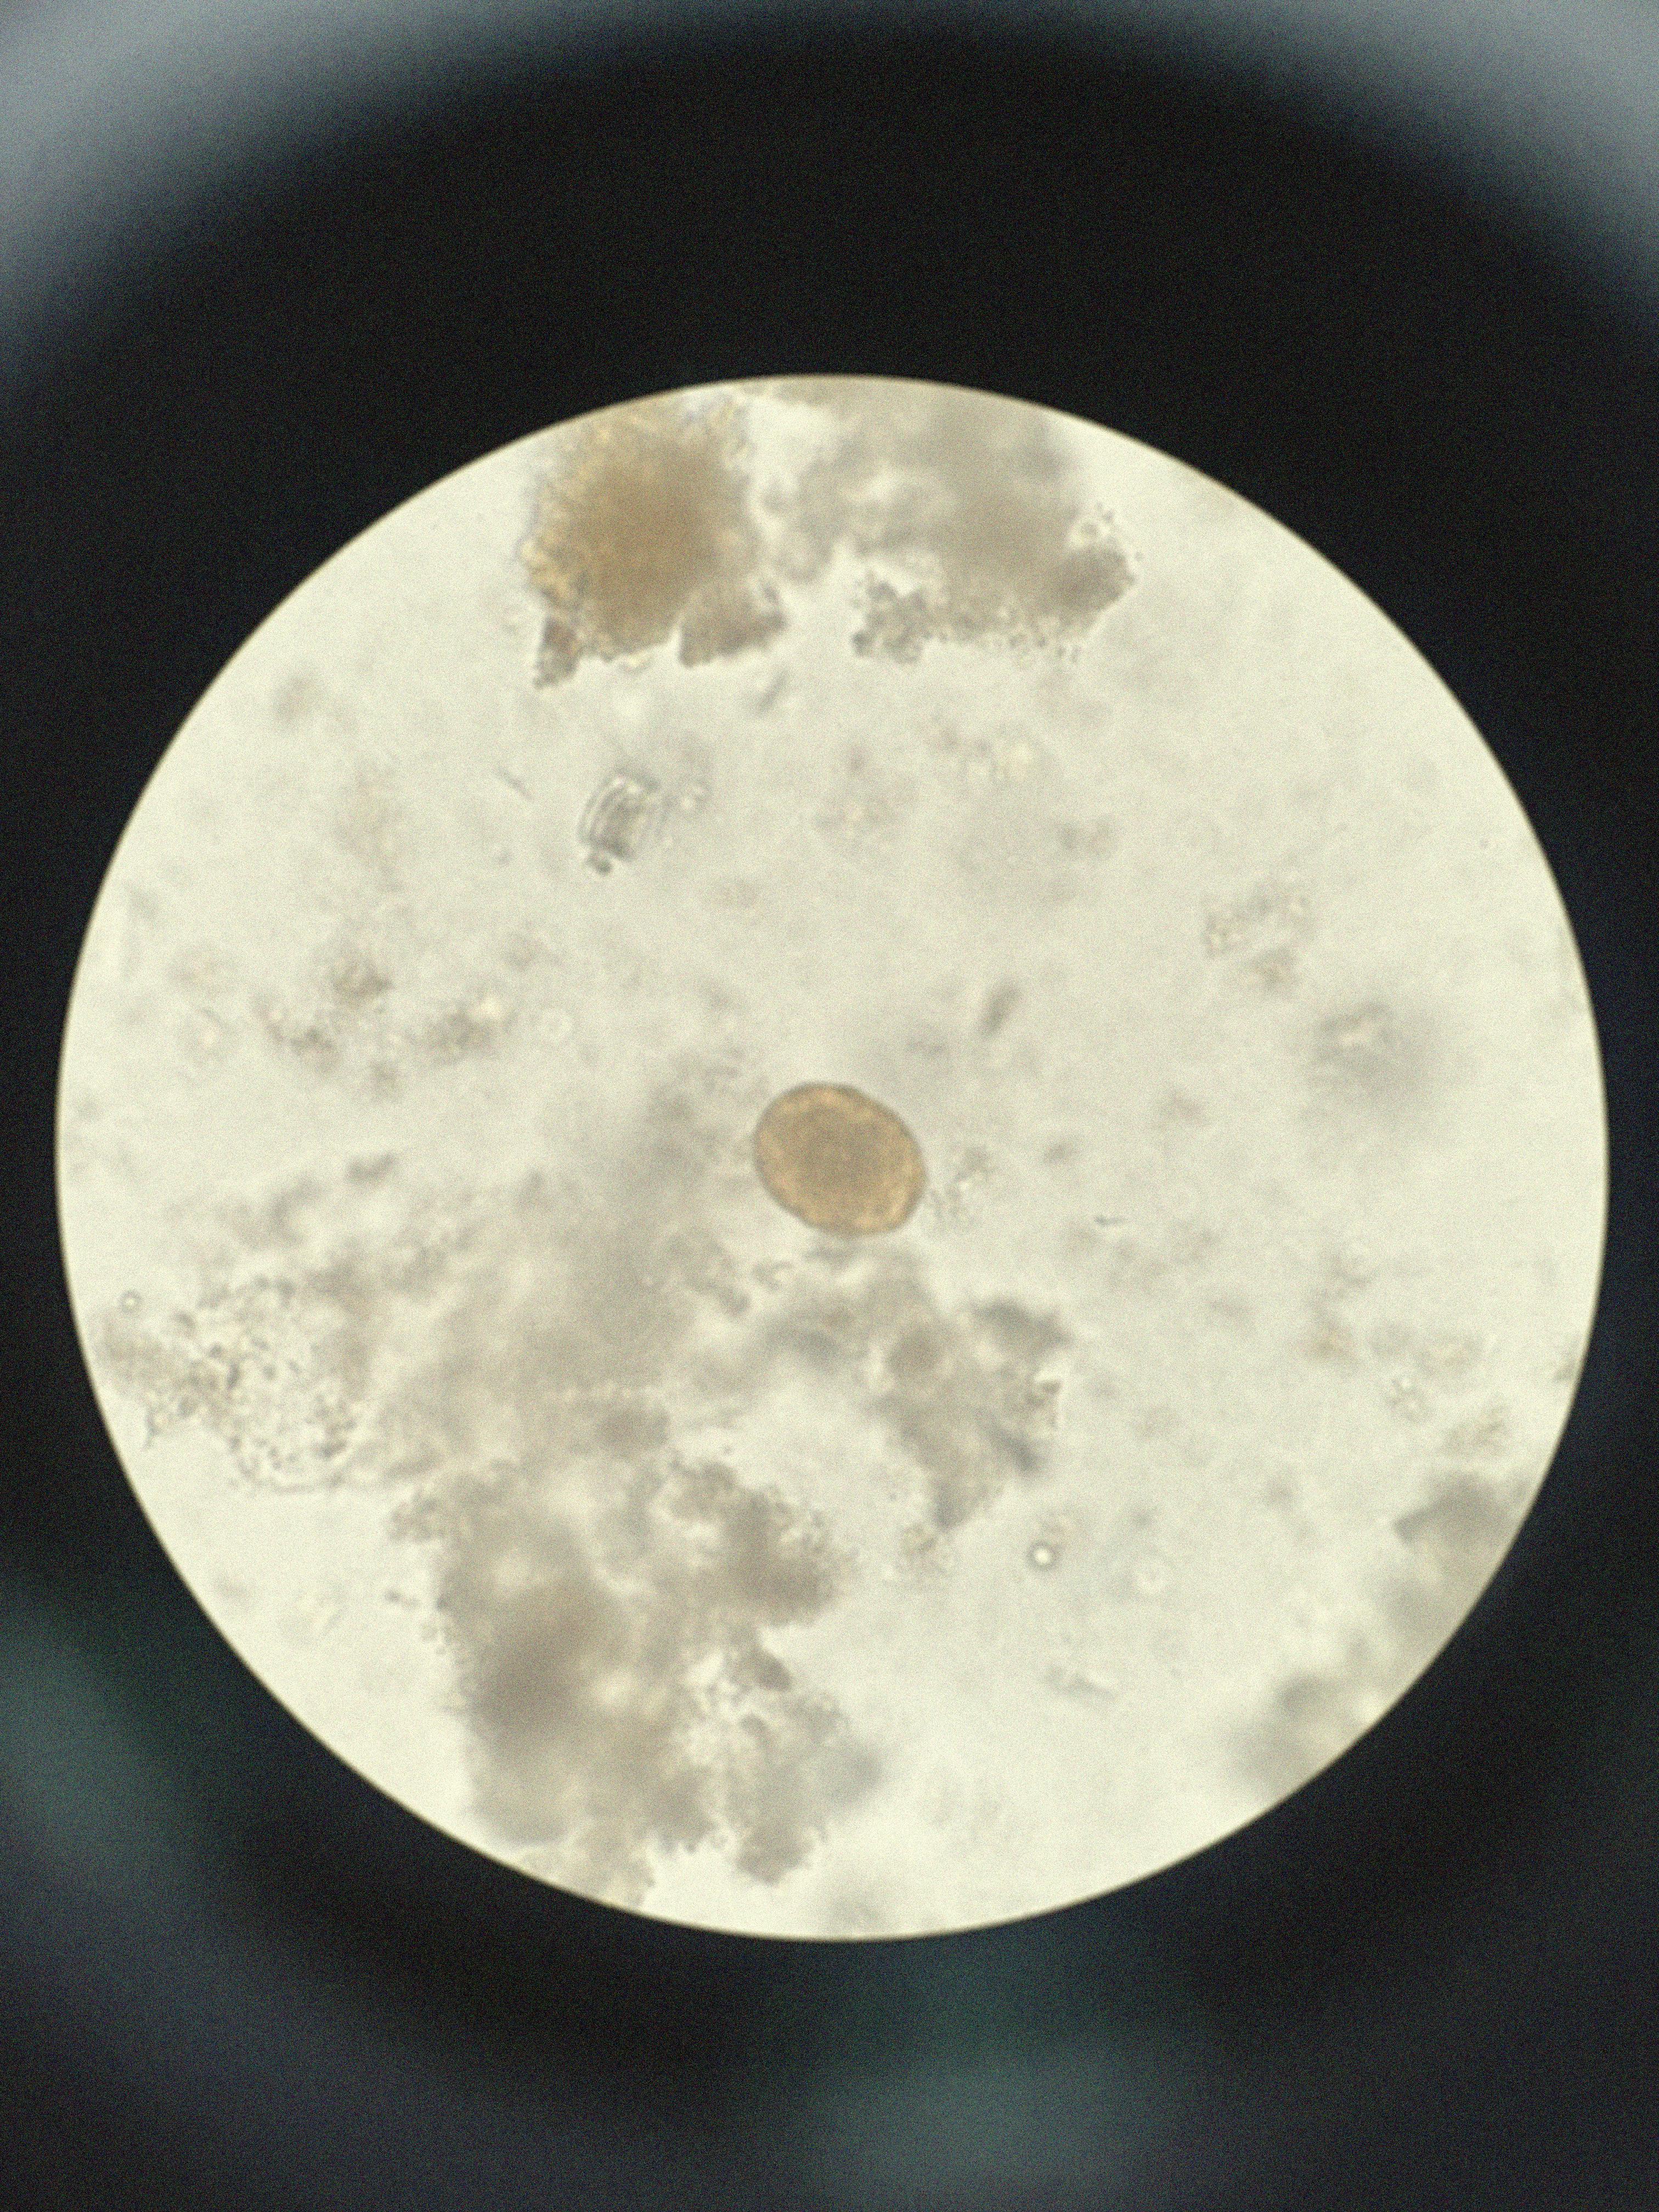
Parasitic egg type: Ascaris lumbricoides